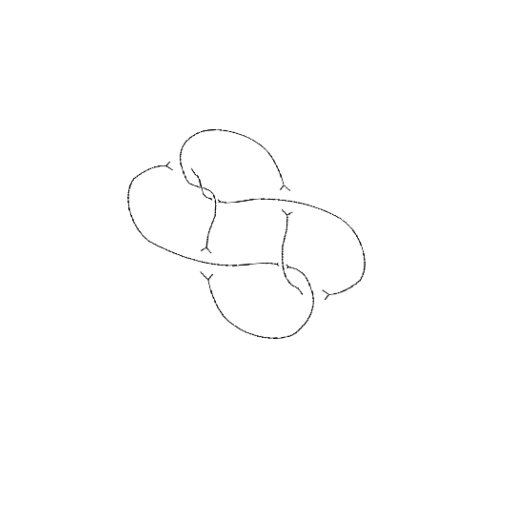
Crossing number: 7